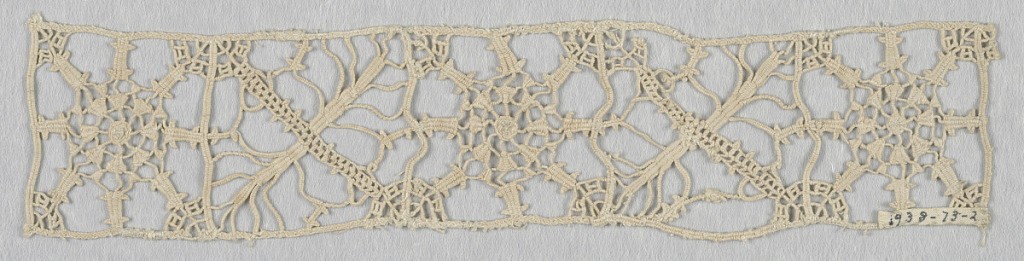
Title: Border
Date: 16th century
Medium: linen Technigue: grid of laid cords with needle lace, reticella style
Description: Pattern shows five squares; three in wheel pattern and two in cross with details in needlepoint. Strip is set between two pieces of linen, one having a row of hemstitching.